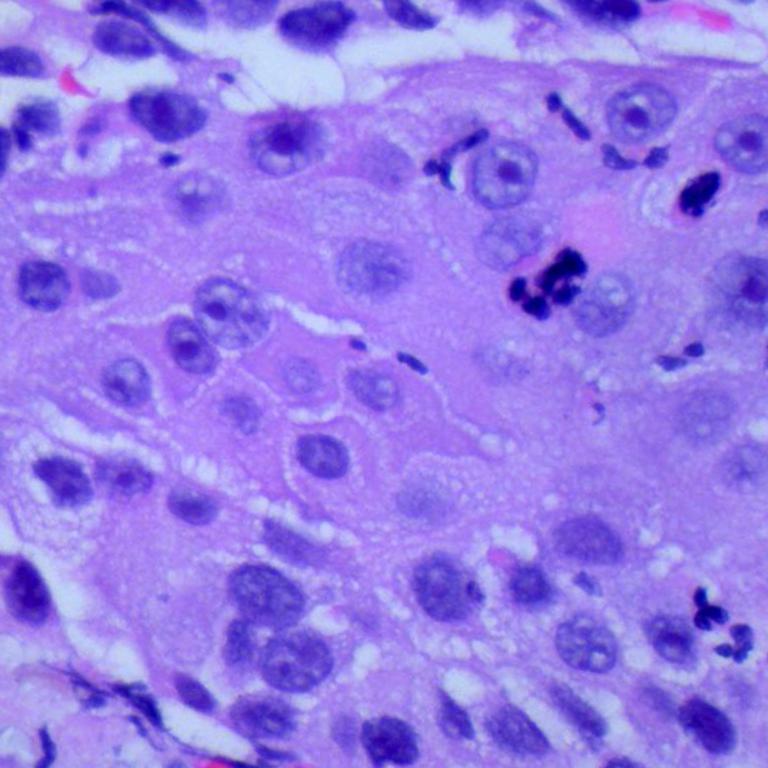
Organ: lung
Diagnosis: squamous carcinomas